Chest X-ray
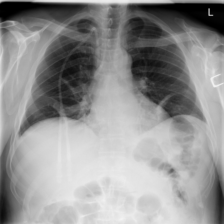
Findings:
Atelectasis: negative
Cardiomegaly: negative
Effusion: positive
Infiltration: positive
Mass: negative
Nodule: negative
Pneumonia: negative
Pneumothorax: negative
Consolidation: negative
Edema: negative
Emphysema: negative
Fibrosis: negative
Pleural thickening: negative
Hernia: negative